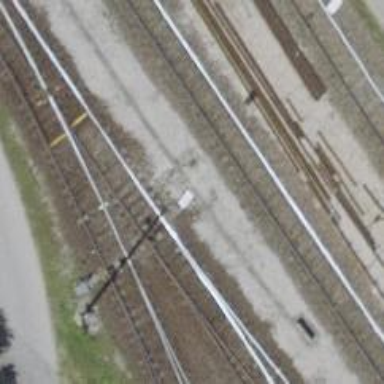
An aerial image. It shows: Railway yard with one track.